Field crop: maize
Growth stage: 2
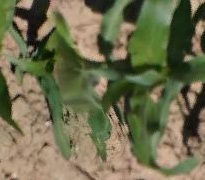
Species: maize